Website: apple
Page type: account-selection
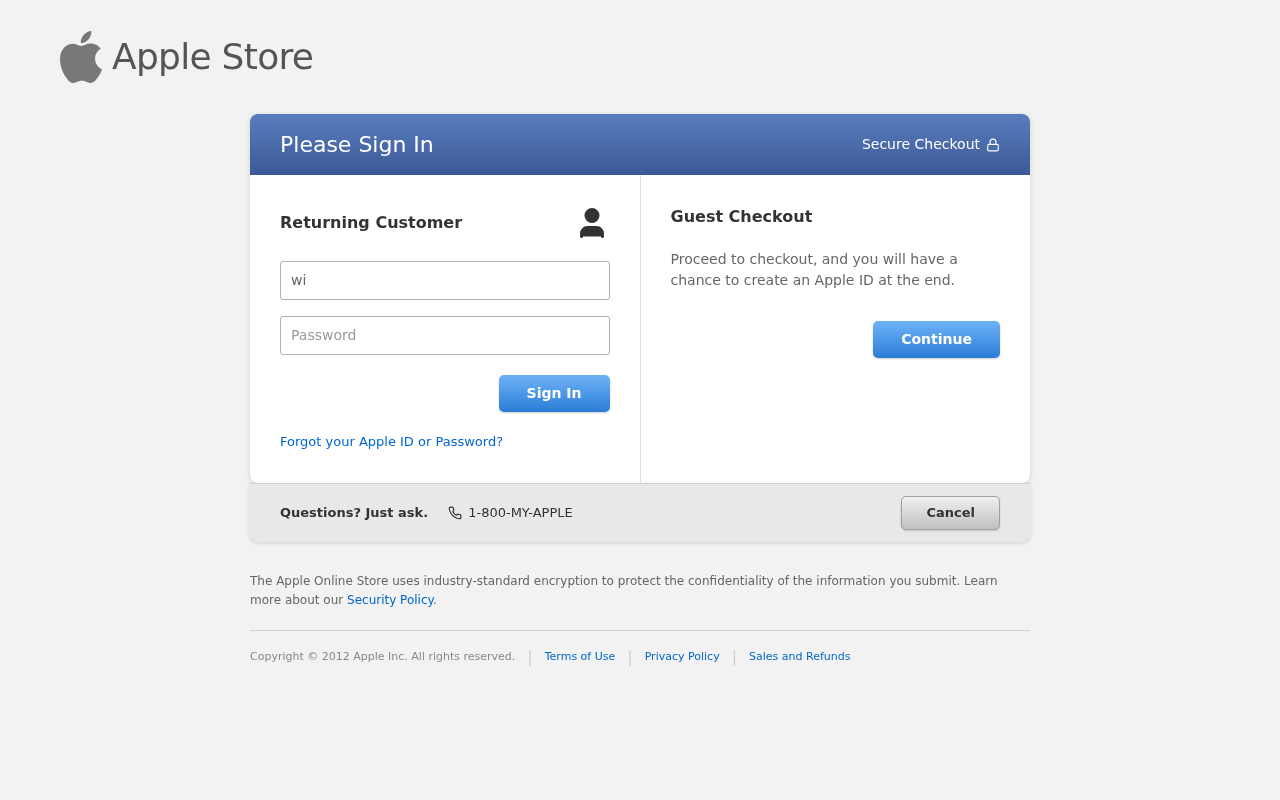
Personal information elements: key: PII_LOGIN_USERNAME
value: william2347